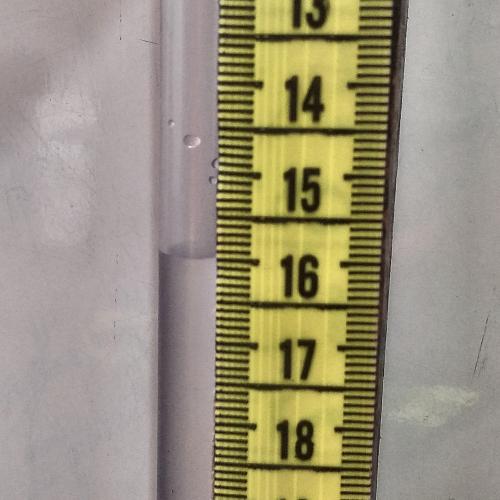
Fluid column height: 16.0 cm